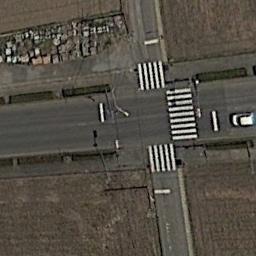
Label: intersection